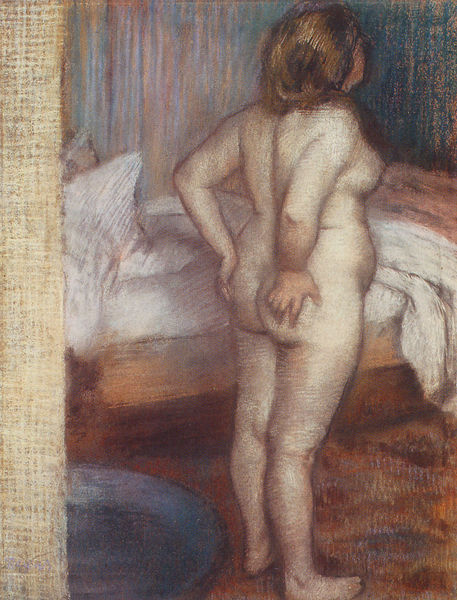
Titel: Aufstehende Frau, genannte Die Bäckerin
Künstler: Edgar Degas
Schlagwörter: akt, blau, gemälde, hand, nackt, weiß, braun, brust, busen, degas, frau, haar, kreide, pastell, profil, rücken, tür, zeichnung, zimmer, teppich, blond, wand, gesicht, lang, schale, schüssel, teller, hände, portrait, morgen, boden, haare, decke, kind, rund, gesäß, hintern, kissen, dick, füllig, bett, bettdecke, schlafzimmer, bauch, laken, nackte, platte, bad, dirne, eingang, arsch, hinten, popo, rückenakt, mollig, becken, aufstehen, wanne, rückansicht, bettlaken, teppisch, pummelig, bet, bettwäsche, hinteransicht, strichzeichnung, ölkreide, harre, po, dick frau po, reinfarben, reinfarbig